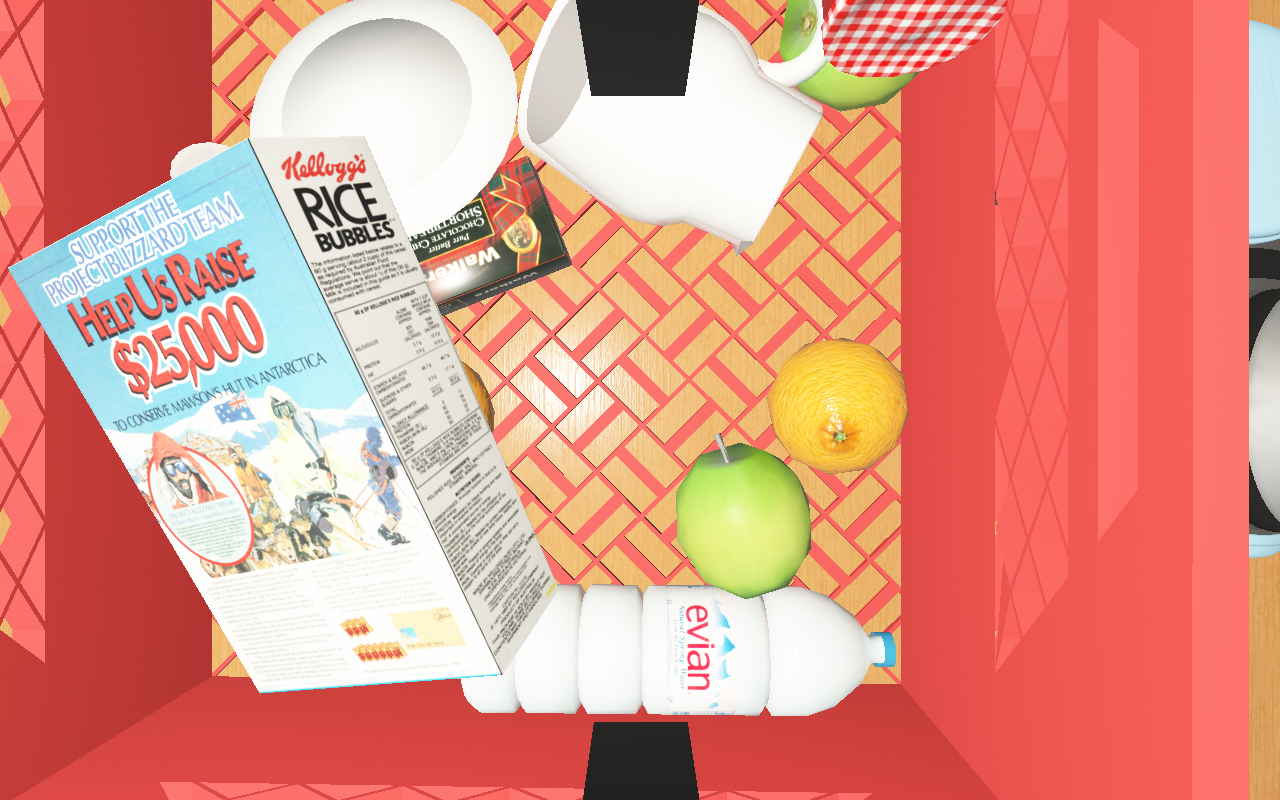
Objects in the scene:
carafe
apple
orange
plate
cereal box
cereal box
cereal box